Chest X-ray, AP view. Patient: 81 years old, sex F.
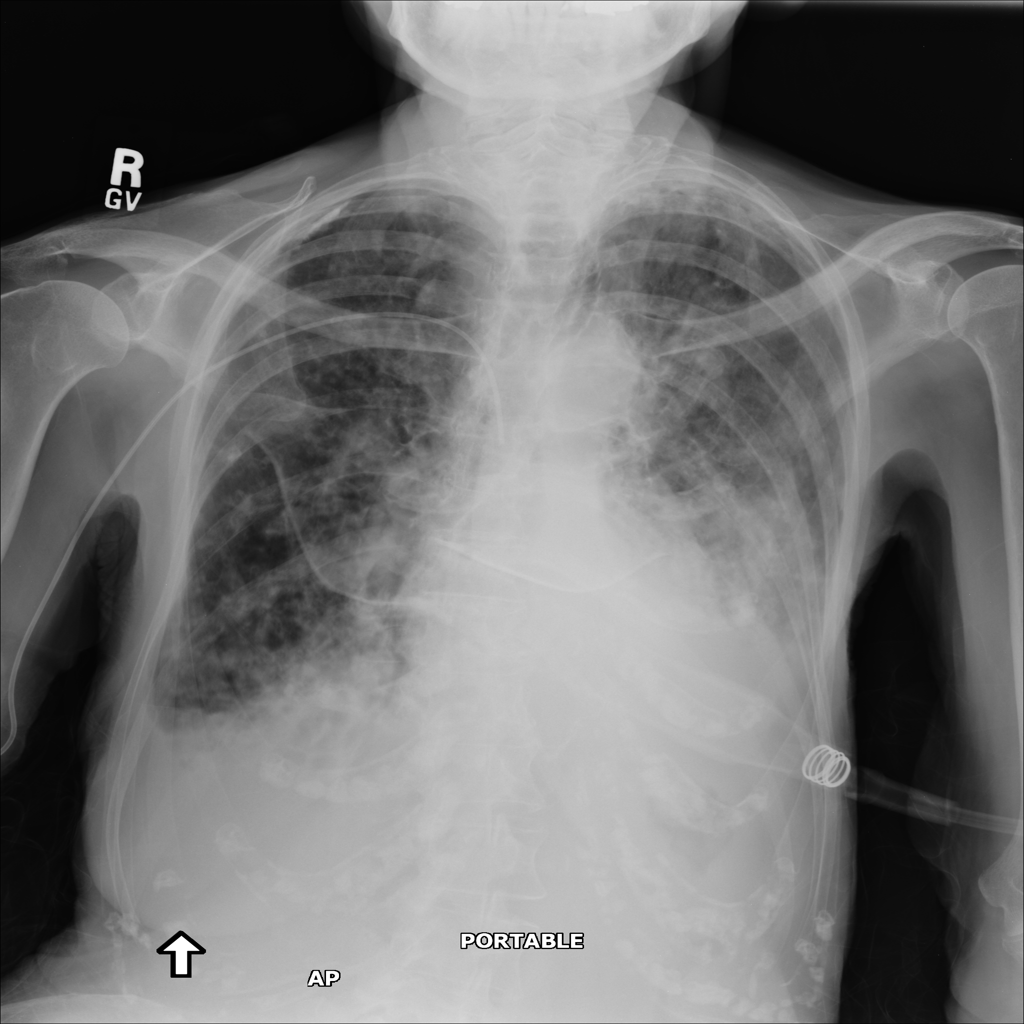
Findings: Effusion, Pneumonia